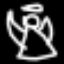
Label: angel